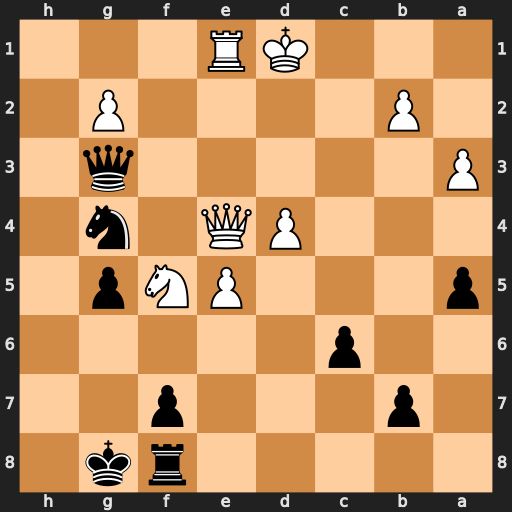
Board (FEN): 5rk1/1p3p2/2p5/p3PNp1/3PQ1n1/P5q1/1P4P1/3KR3
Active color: b
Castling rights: -
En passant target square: -
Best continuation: Nf2+ Kc2 Nxe4 Nxg3 Nxg3